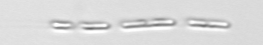
Label: Skeletonema